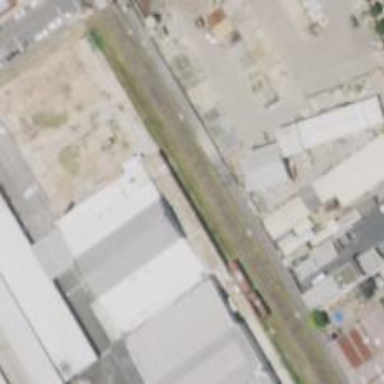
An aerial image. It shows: Abandoned spur railway.